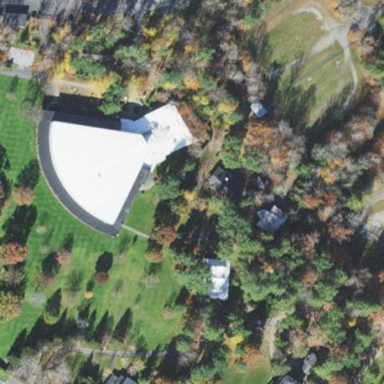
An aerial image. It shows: Theater building.